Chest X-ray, PA view. Patient: 77 years old, sex F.
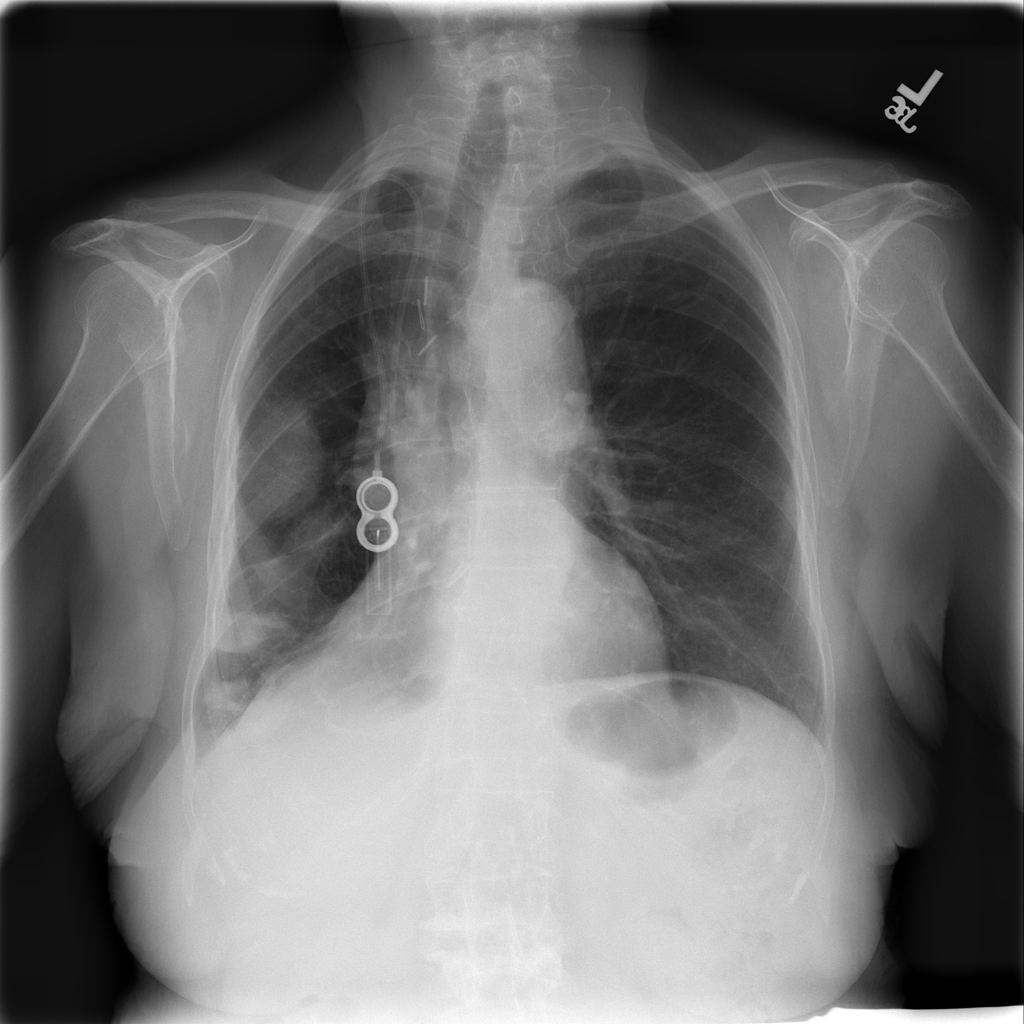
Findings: Mass